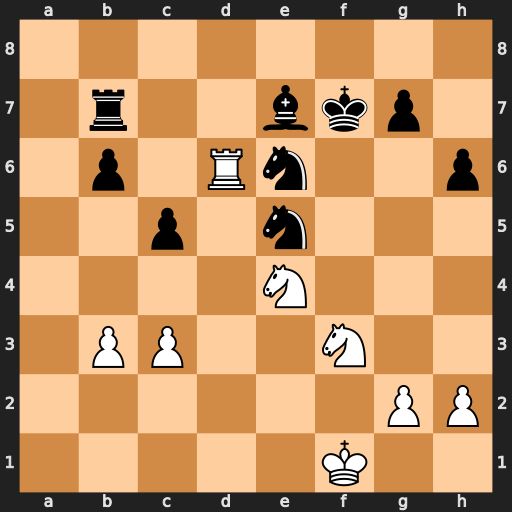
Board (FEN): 8/1r2bkp1/1p1Rn2p/2p1n3/4N3/1PP2N2/6PP/5K2
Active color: w
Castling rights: -
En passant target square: -
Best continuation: Nxe5+ Kg8 Rxe6